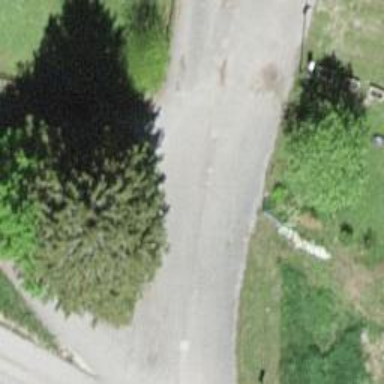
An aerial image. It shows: Driveway.